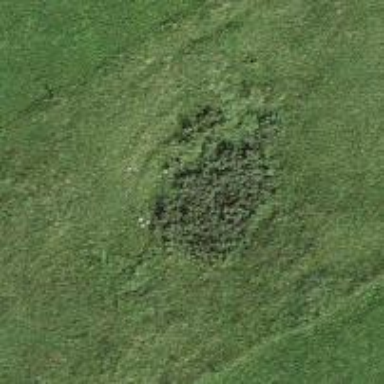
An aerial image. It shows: Sinkhole in the natural landscape.